Question: I am using GetASyncKeyState (C++) to check for keys.
I don't know what the name of this key is:

How is this key named? What is the VK_ or Scancode?
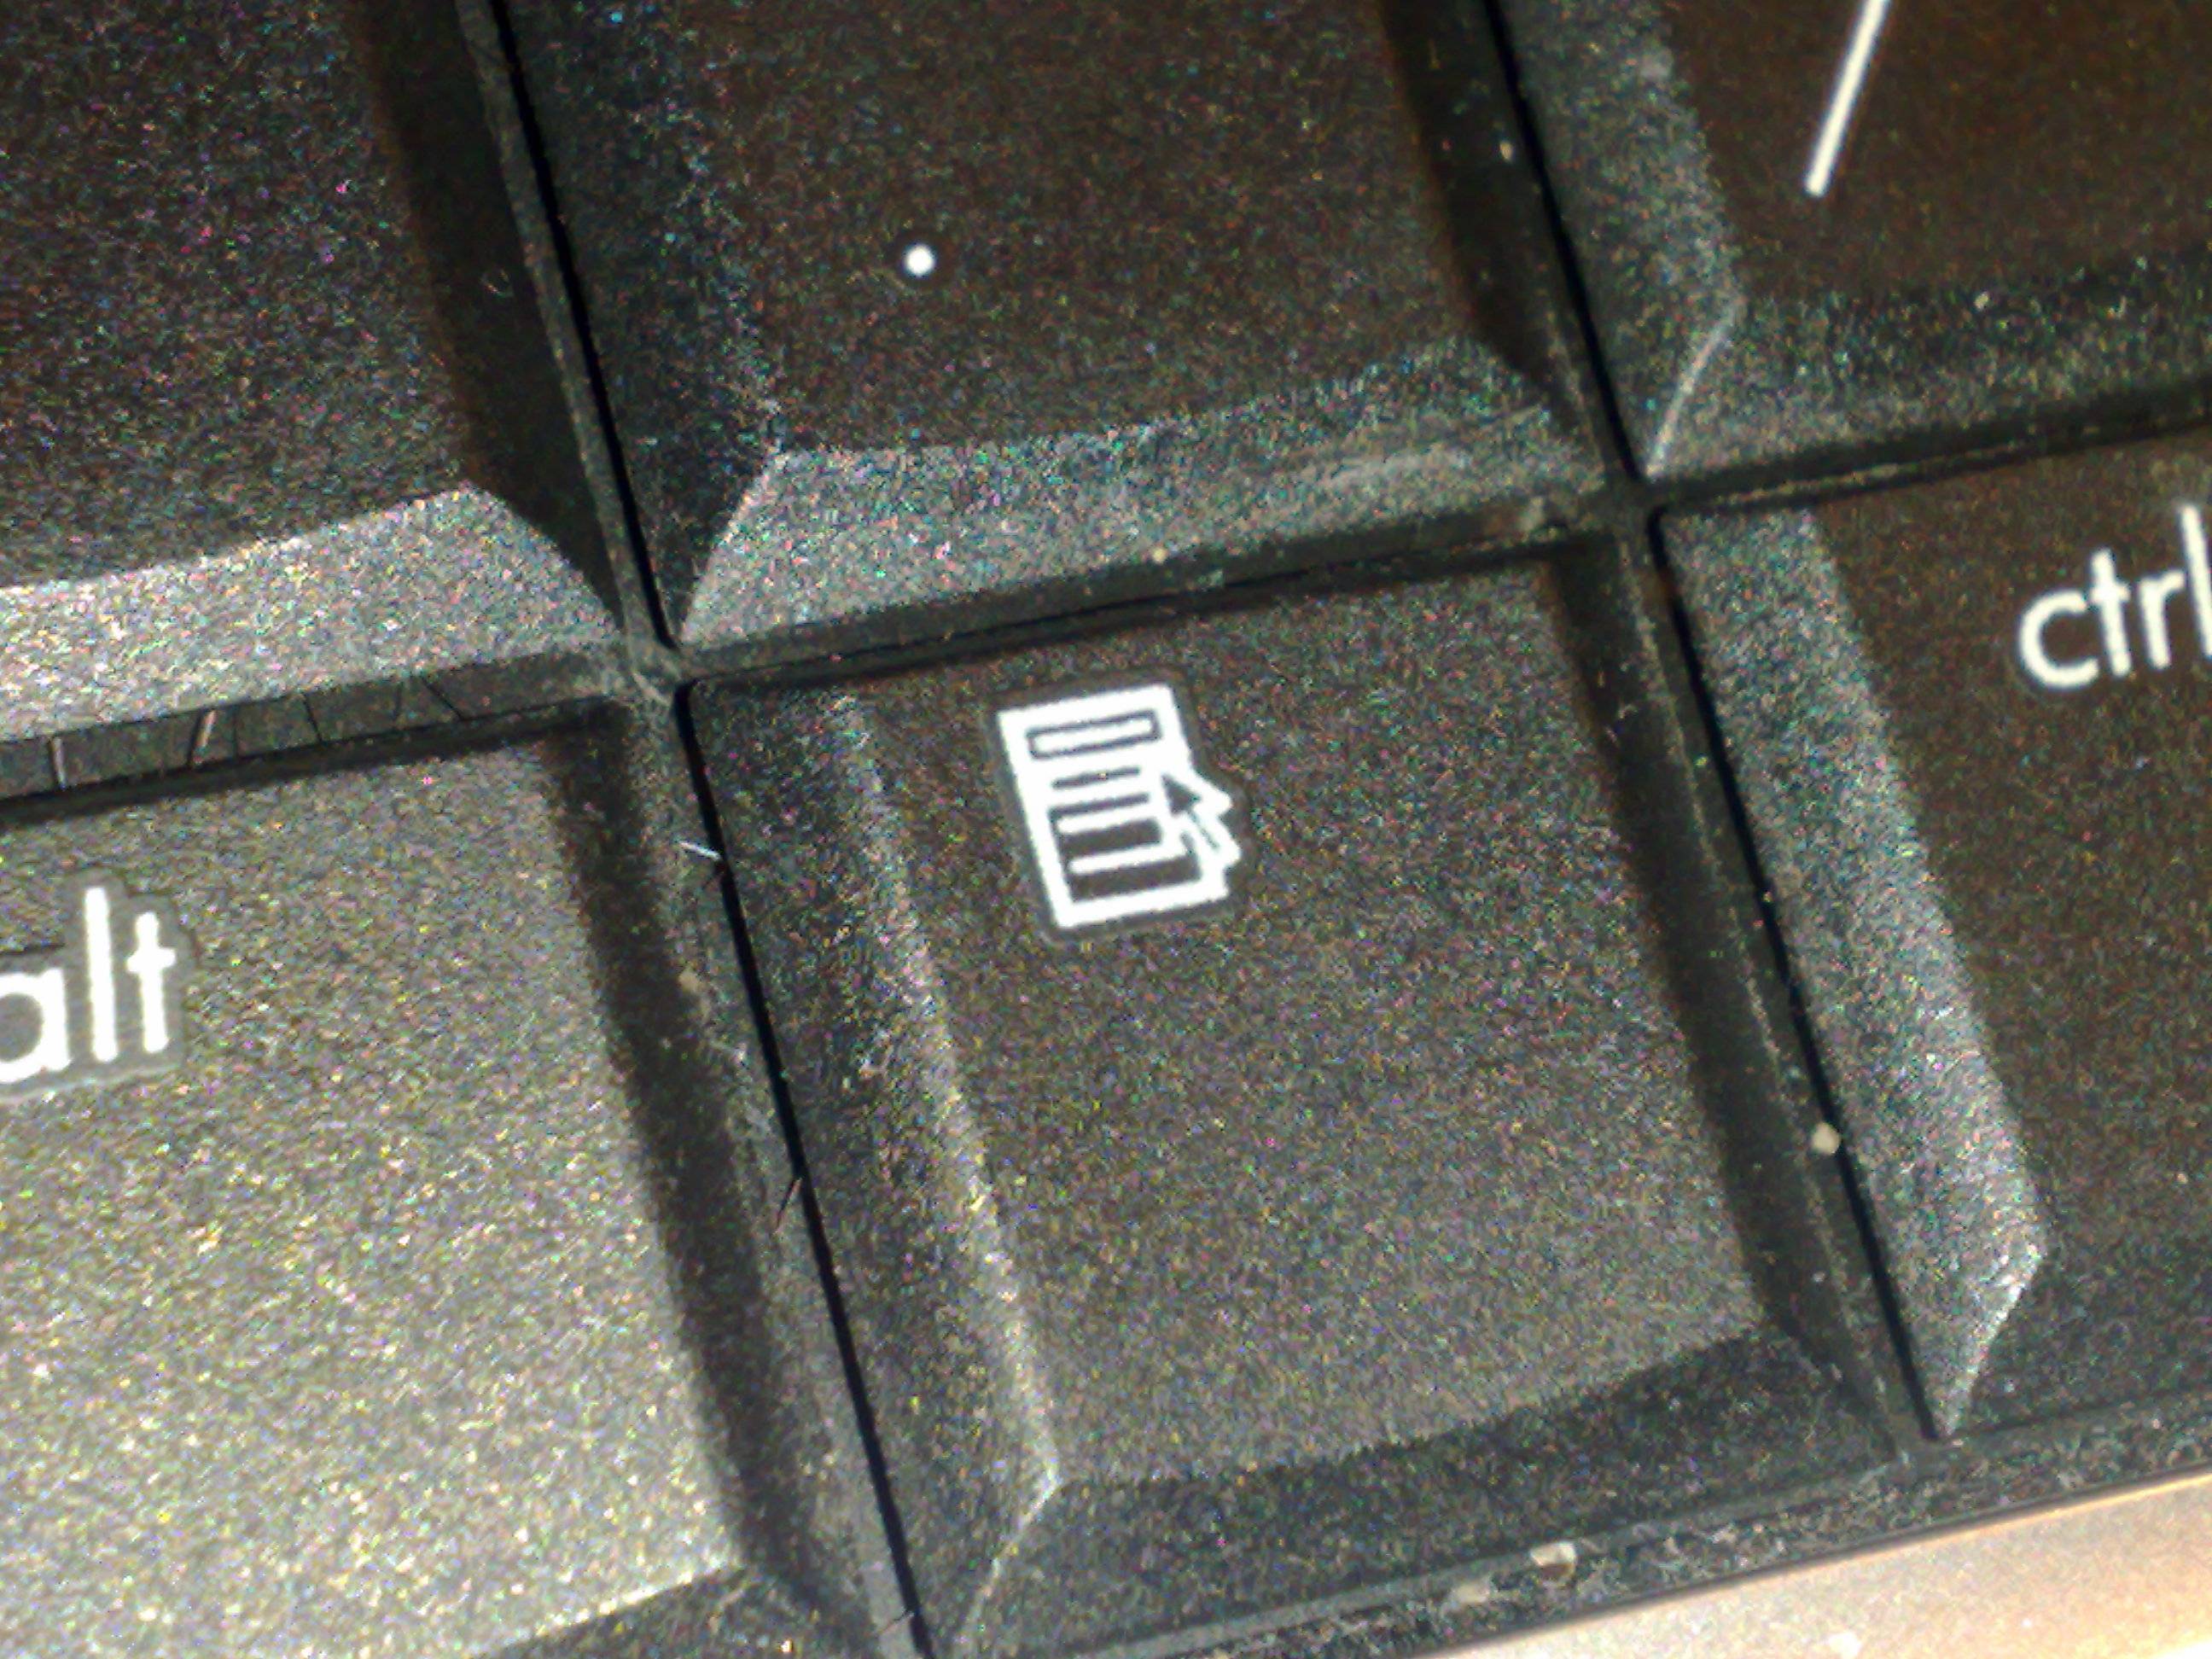
Answer: '''
VK_LMENU : Left menu key (0xA4)
VK_RMENU : Right menu key (0xA5)
'''
<URL> has many more interesting keys I didn't even know that exist, such as "right windows key" o.O
Apparently, this key is reported by 'VK_APPS'